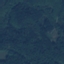
Label: Forest